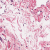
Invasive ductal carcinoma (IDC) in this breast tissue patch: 0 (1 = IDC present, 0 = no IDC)